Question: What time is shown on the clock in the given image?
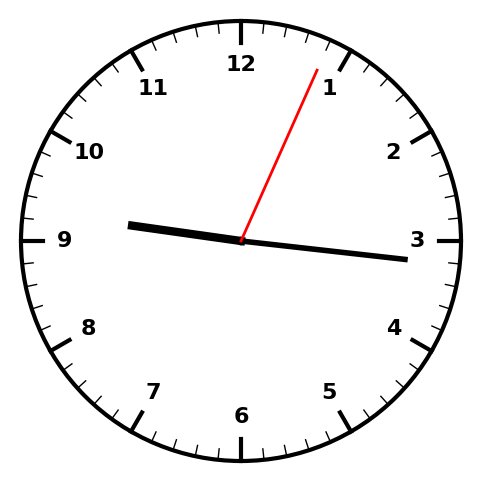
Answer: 09:16:04